Aerial crown-view tile of a tropical tree (Barro Colorado Island, Panama), acquired 20240918:
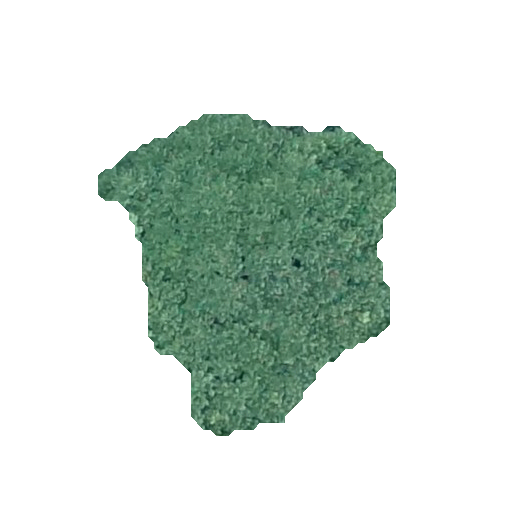
Species: Jacaranda copaia
GBIF accepted scientific name: Jacaranda copaia
Crown area: 100.577 m²